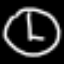
Label: clock